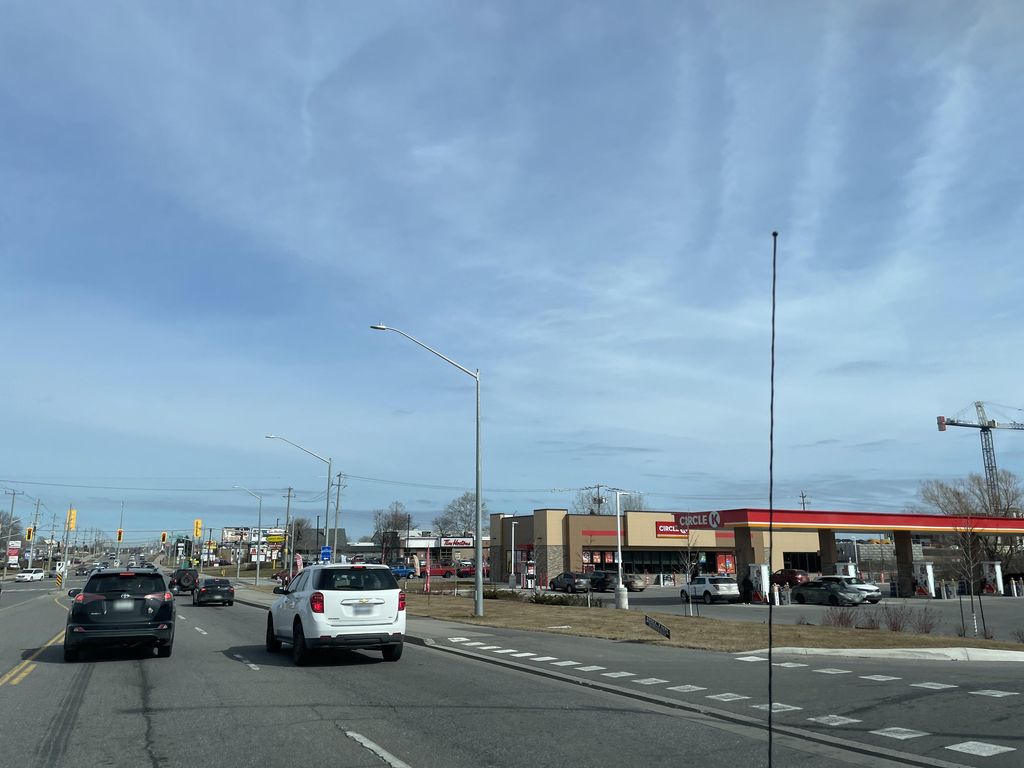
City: kitchener-waterloo